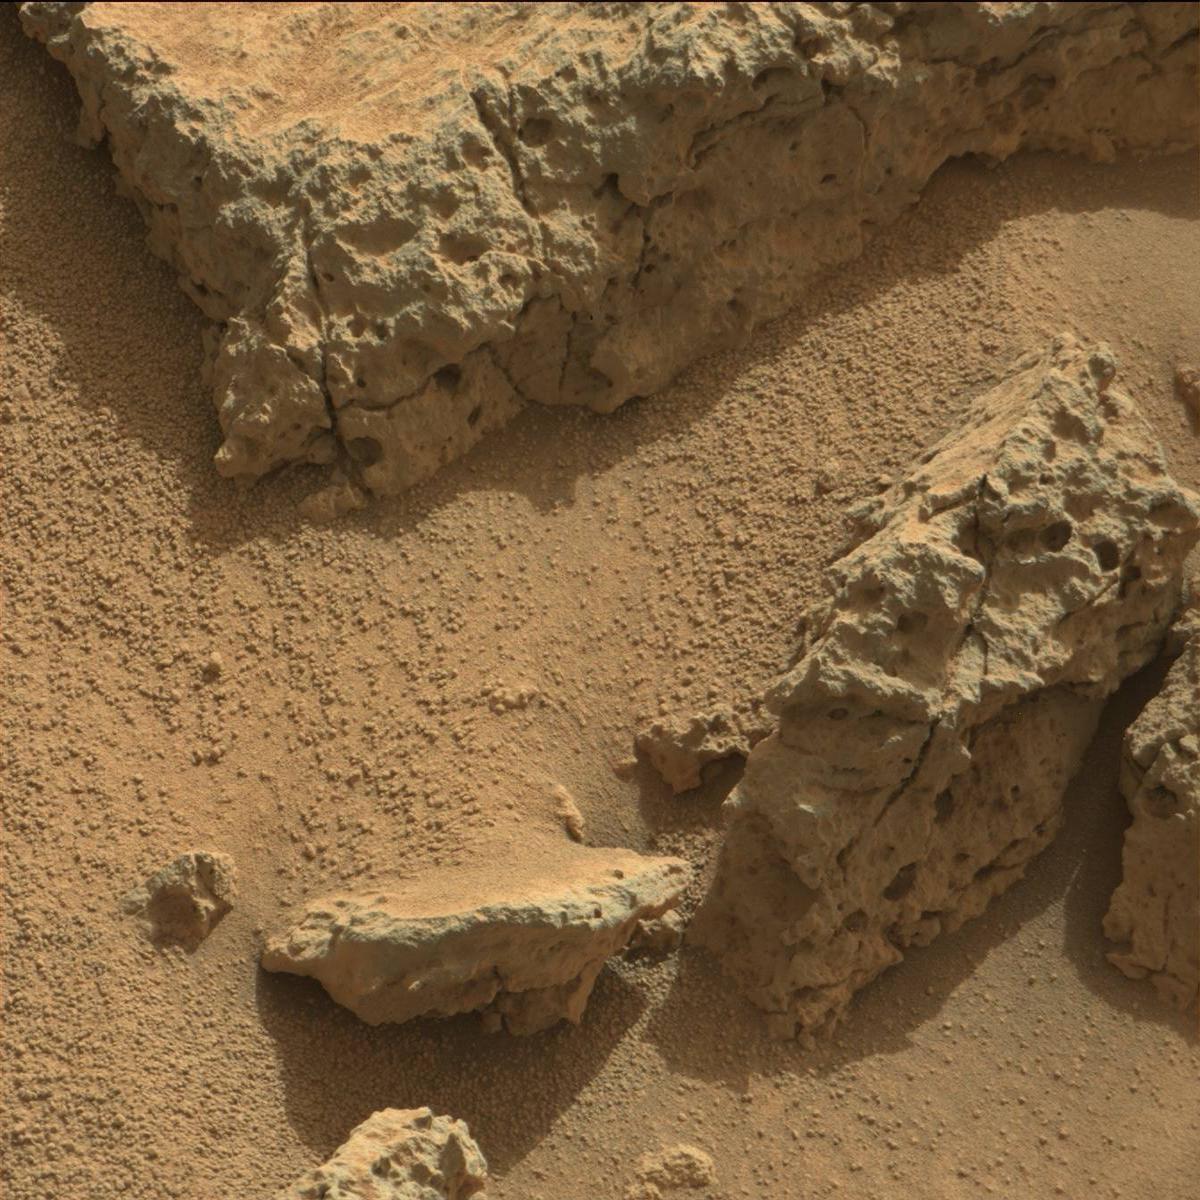
Terrain classes present: Bedrock, Rock, Sand / Soil